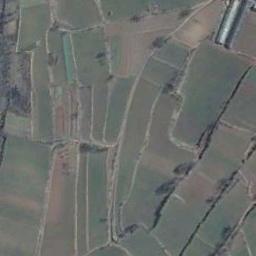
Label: terrace